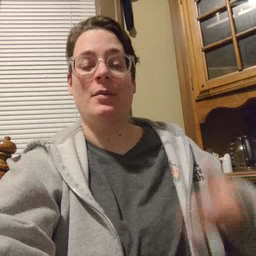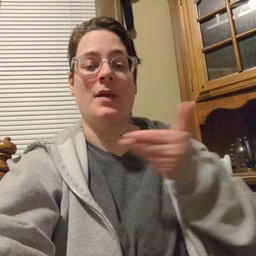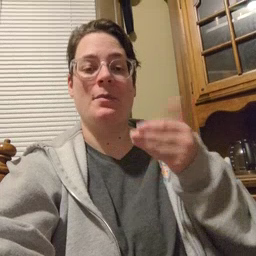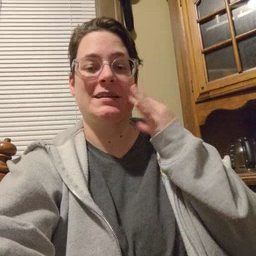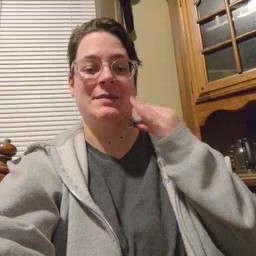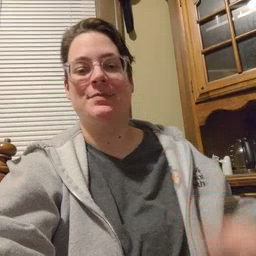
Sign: kitty